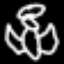
Label: angel